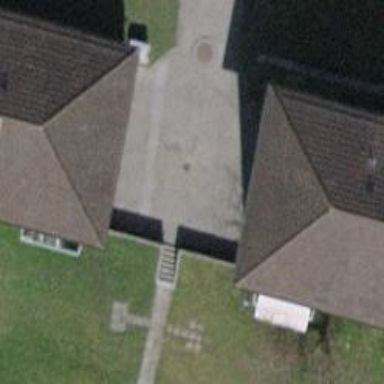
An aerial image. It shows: Set of steps on the road.